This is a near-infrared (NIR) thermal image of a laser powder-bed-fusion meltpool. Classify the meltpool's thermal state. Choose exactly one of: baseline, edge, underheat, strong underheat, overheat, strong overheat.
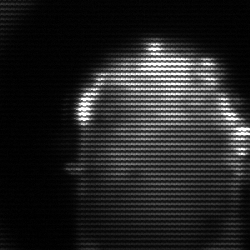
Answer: baseline